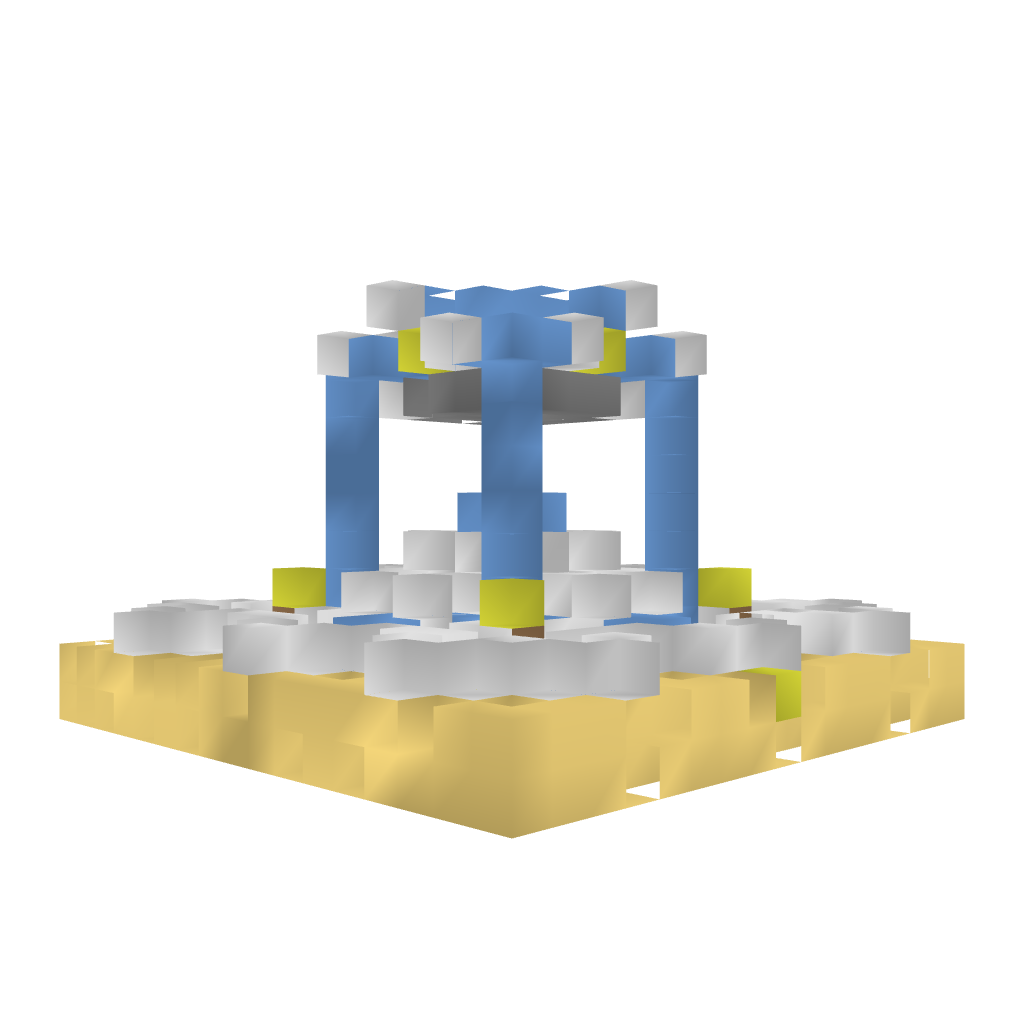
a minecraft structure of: Big Quartz Fountain high quality